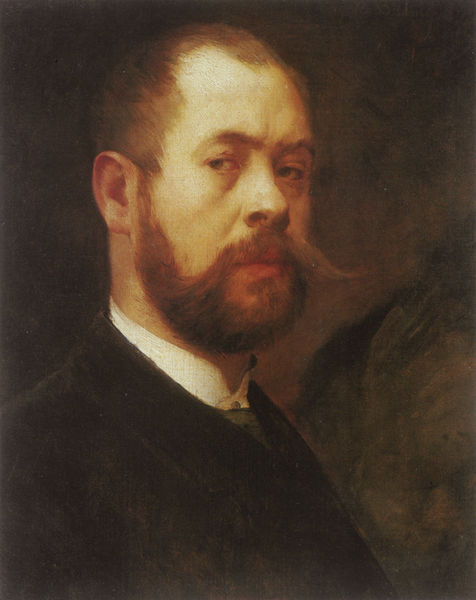
Titel: Selbstporträt
Künstler: Lovis Corinth
Institution: (Privatsammlung)
Schlagwörter: dunkel, gemälde, kopf, mann, schatten, weiß, braun, bunt, frankreich, frisur, haar, hell, hintergrund, jahrhundertwende, licht, mund, nase, ohr, profil, renoir, schwarz, stirn, blick, rot, malerei, rock, anzug, bart, blond, hemd, jacke, schnurrbart, wand, augen, böse, geschichte, gesicht, inkarnat, kragen, vollbart, bildnis, herr, portrait, porträt, auge, haare, mantel, realismus, musik, augenbrauen, direkter blick, halbansicht, kinn, knopf, kontrast, lippen, seitlich, düster, mänenr, farbe, schnäuzer, schnauz, schnurbart, krawatte, dichter, ernst, streng, brauen, moustache, nez, pupillen, maler, revers, schnauzbart, schnauzer, selbstporträt, jacket, weste, rothaarig, corinth, courbet, lovis, lovis corinth, künstler, seite, selbstbildnis, stehkragen, kunst, nasenloch, politiker, geheimratsecken, arrogant, gekämmt, selbstportrait, stirnglatze, halbprofil, halbporträt, untersicht, dreiviertelporträt, teufel, böcklin, feuerbach, sombre, jakett, nasenspitze, max liebermann, malerfürst, selbstbewusst, weißer kragen, peinture, lenbach, gründerzeit, quatsch, geist, dessin, dunkeö, ernster blick, kragenknopf, autoportrait, dekadenz, portrat, fond, blasiert, konterfei, mann mit bart, regard, anzg, hans von marées, böser blick, schräger blick, bwand, durchdringend, frisure, zwirbelschnäuzer, schwarzer anzug, 19. jahrhundert, brauner hintergrund, langer oberlippenbart, krimmel, oreils